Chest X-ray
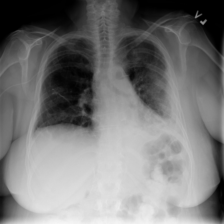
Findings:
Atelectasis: negative
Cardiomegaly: negative
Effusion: positive
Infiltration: negative
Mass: negative
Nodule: negative
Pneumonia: negative
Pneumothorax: negative
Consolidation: negative
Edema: positive
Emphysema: negative
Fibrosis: negative
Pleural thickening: negative
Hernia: negative